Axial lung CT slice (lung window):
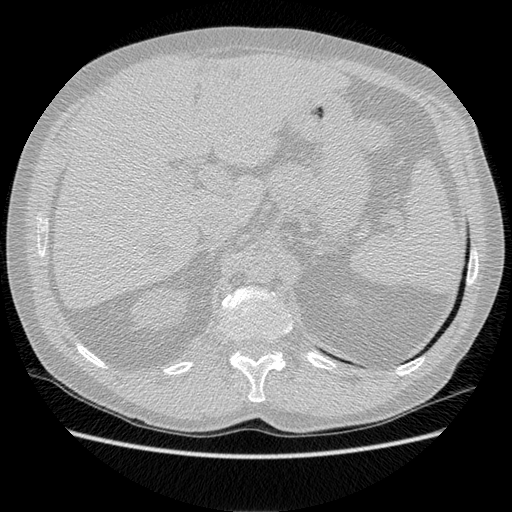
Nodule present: no